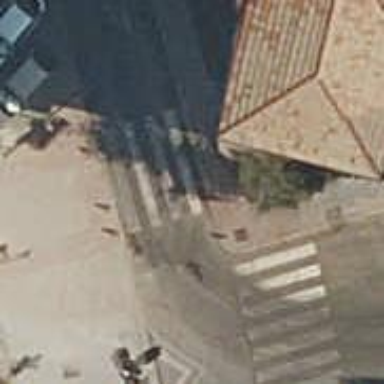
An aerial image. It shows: Uncontrolled road crossing.